Question: I have a from which is basically a multistage form see the following figure

What I want to do is the steps which are in green at the top those steps should become like a button clicking on which I can jump to that step.
Right now I am just able to go back and forward . I am not able to jump steps
Here is a <URL>
'''
<div class="progress1">
<ul class="cf checkout-tabs breadcrumb" style="list-style:none"><span class="done1 talign-center stage-login">1</span>
<li class="active1 talign-center stage-login">2</li>
<li class="disabled talign-center stage-delivery">3</li>
<li class="disabled talign-center stage-delivery">4</li>
<li class="disabled talign-center stage-payment">5</li>
</ul>
</div>
'''
Thanks & Regards
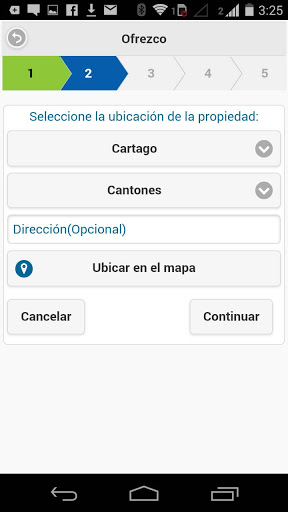
Answer: Working example: <URL>
Added code:
'''
$(".ui-content").on("click", ".checkout-tabs li",function (e) {
var selectedTab = $(this);
$(".checkout-tabs li").each(function(index) {
if(index <= selectedTab.index()) {
$(this).addClass('active1');
if(index < selectedTab.index()) {
$(this).addClass('done1');
} else {
$(this).removeClass('done1');
}
} else if(index > selectedTab.index()) {
$(this).removeClass('active1 done1');
}
});
$(".step").each(function() {
$(this).removeClass('active').addClass("ui-screen-hidden");
});
$(".step:eq(" + selectedTab.index() + ")").removeClass('ui-screen-hidden').addClass("active");
});
'''
You should add code that will prevent jumping to not yet enabled tabs. I hope this is what you need.